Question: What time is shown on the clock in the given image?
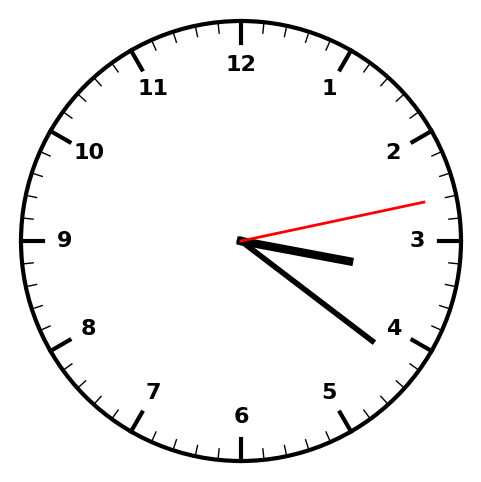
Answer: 03:21:13